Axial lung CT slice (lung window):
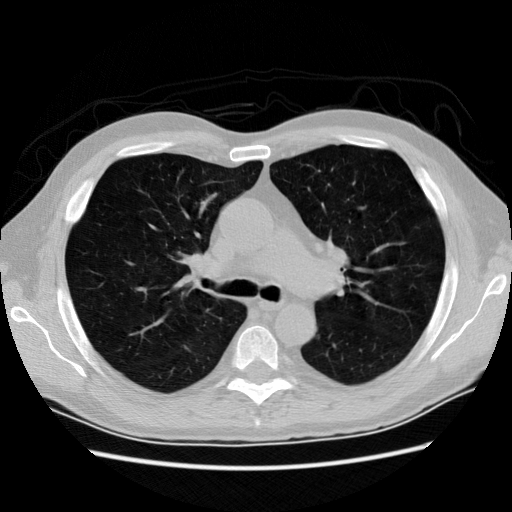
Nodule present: no